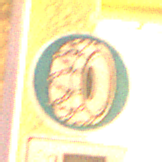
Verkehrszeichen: SchneekettenVorgeschrieben
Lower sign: MehrspurigeFahrzeuge2
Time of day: Night
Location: Outdoor (Urban)
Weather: Clear
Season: NotSpecified
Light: Artificial